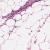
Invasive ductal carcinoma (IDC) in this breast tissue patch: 0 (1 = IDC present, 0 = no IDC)